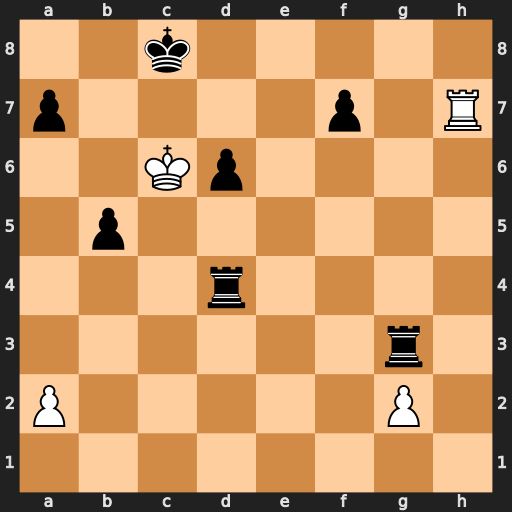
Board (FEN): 2k5/p4p1R/2Kp4/1p6/3r4/6r1/P5P1/8
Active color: w
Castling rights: -
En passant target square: -
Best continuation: Rh8+ Rg8 Rxg8#